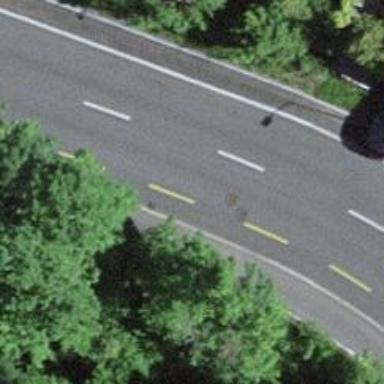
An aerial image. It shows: Residential road with asphalt surface. There are sidewalks on both sides and cycle lane on the left.